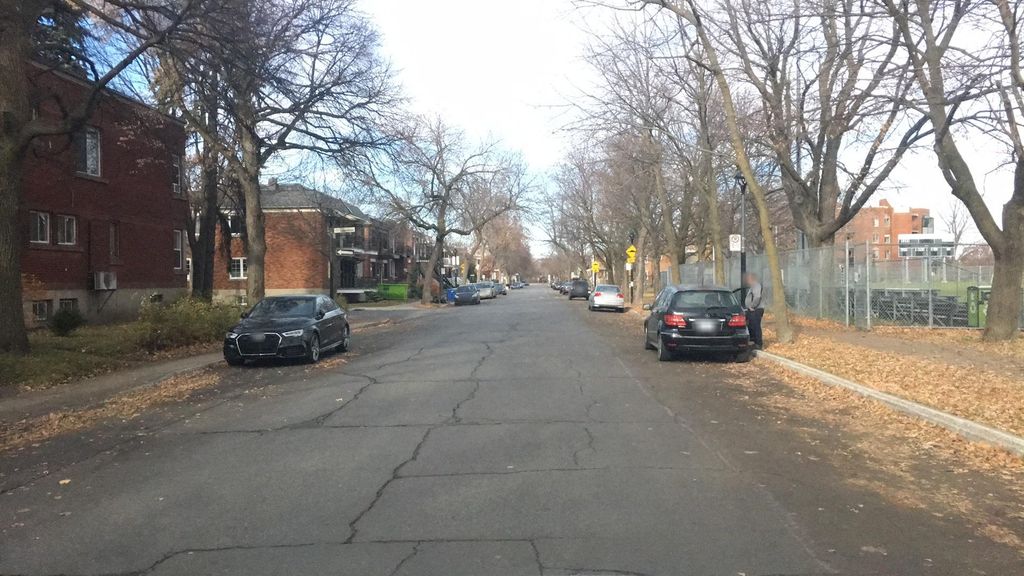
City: montreal